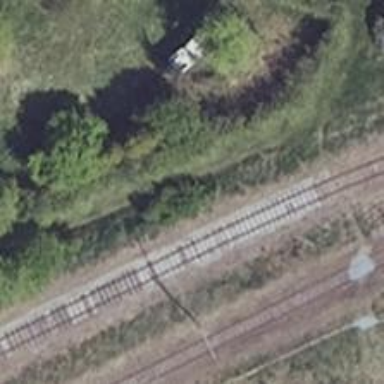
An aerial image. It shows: Railway track with electrified contact lines. This is siding track.